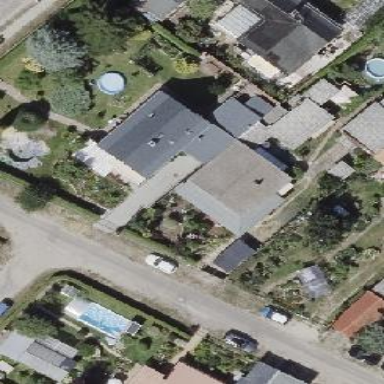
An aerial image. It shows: Detached building with gabled roof.